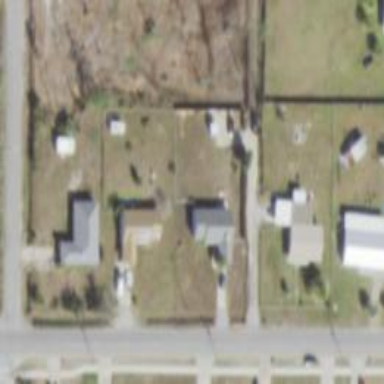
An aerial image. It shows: Residential area consisting of single-family homes.